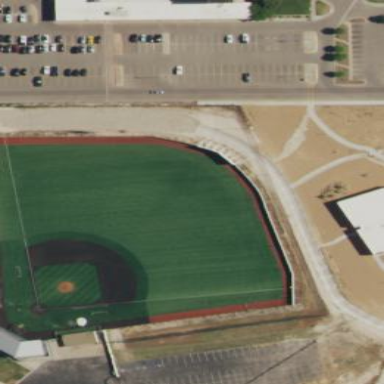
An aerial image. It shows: Baseball pitch for leisure land.